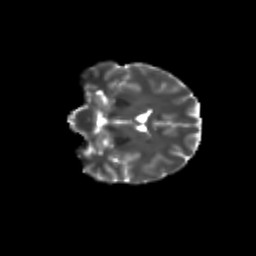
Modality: T2w
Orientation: coronal
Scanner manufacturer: siemens
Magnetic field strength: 3 T
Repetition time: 9.2 s
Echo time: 0.084 s